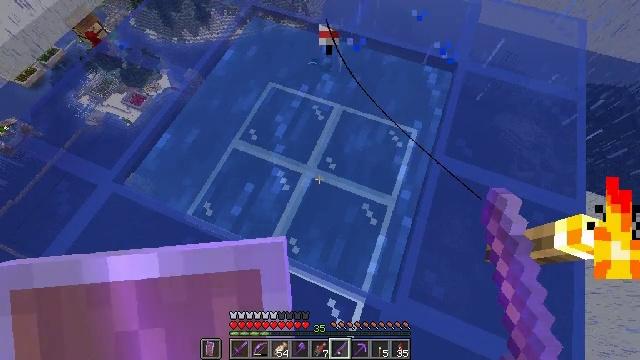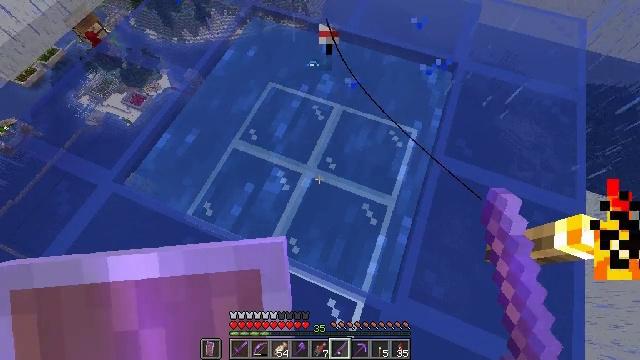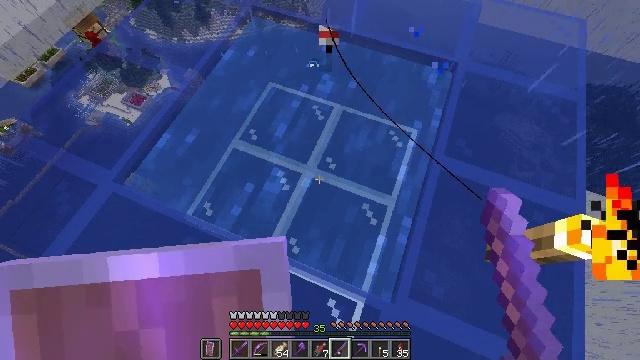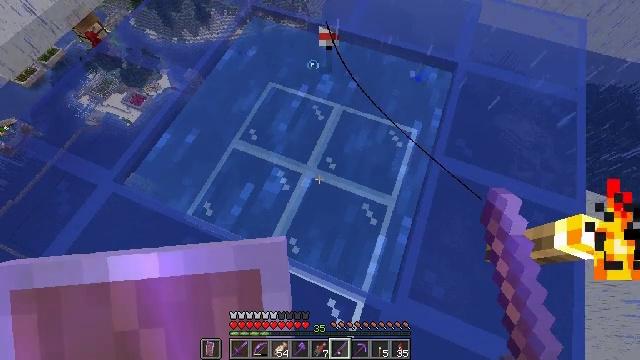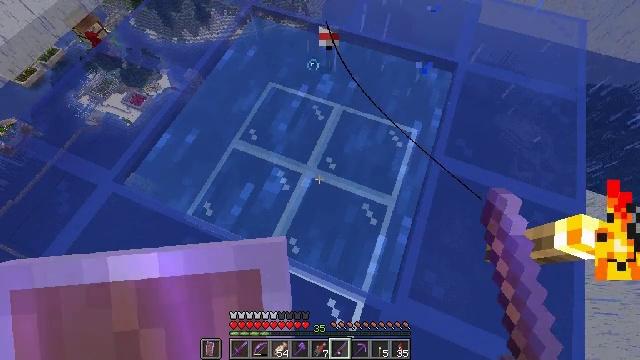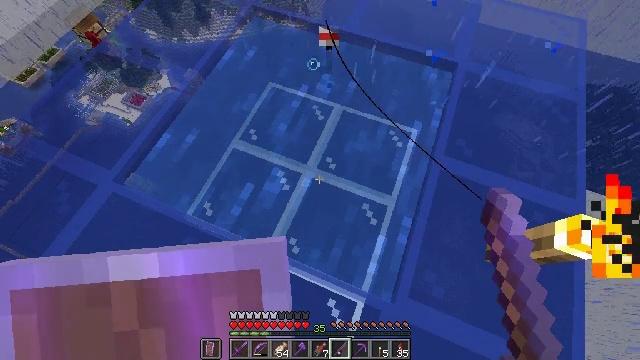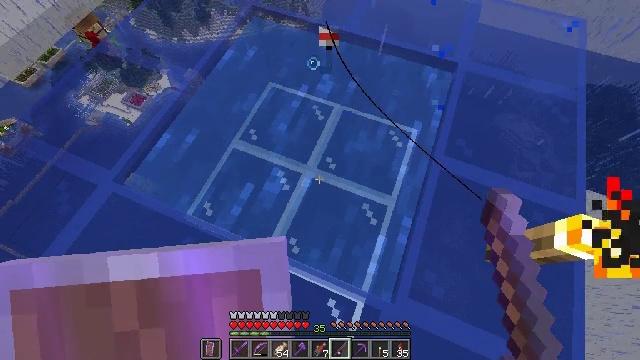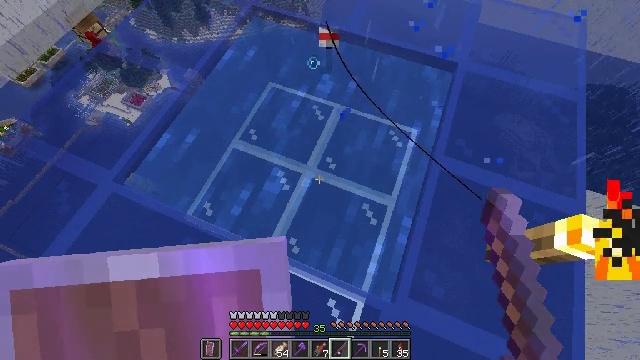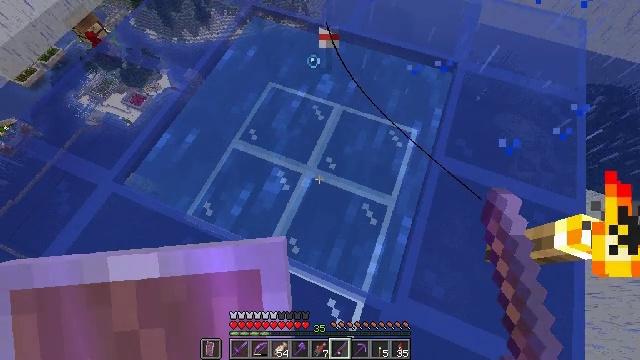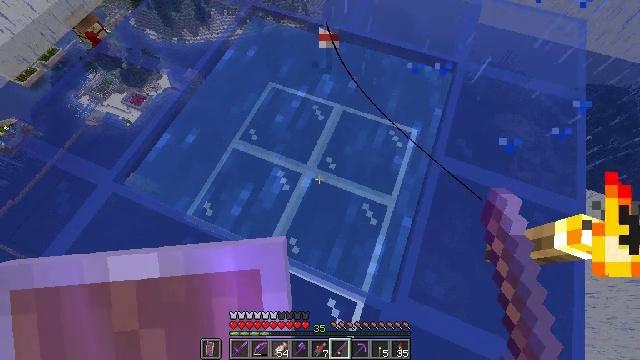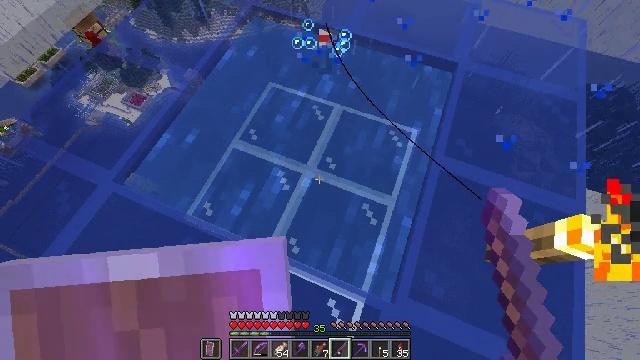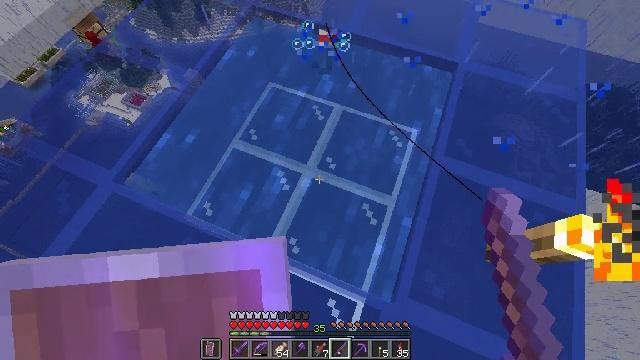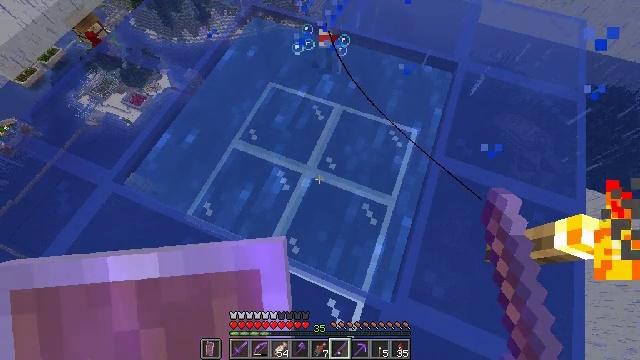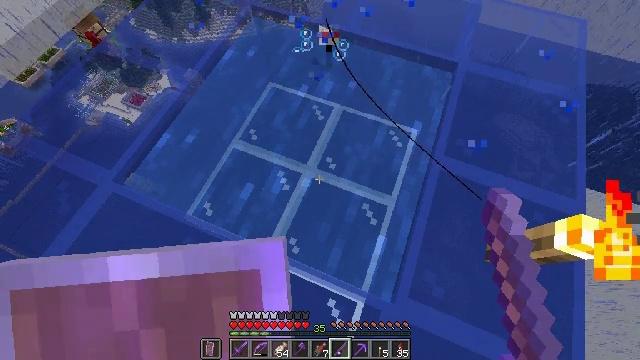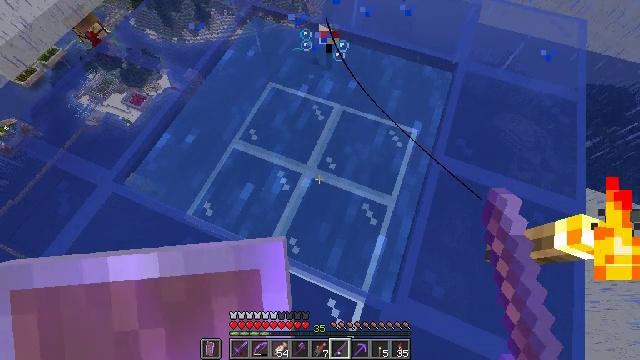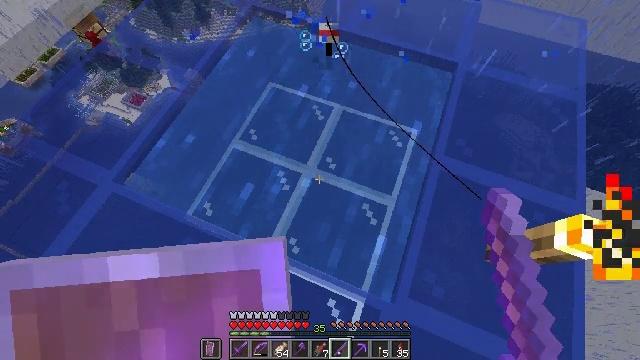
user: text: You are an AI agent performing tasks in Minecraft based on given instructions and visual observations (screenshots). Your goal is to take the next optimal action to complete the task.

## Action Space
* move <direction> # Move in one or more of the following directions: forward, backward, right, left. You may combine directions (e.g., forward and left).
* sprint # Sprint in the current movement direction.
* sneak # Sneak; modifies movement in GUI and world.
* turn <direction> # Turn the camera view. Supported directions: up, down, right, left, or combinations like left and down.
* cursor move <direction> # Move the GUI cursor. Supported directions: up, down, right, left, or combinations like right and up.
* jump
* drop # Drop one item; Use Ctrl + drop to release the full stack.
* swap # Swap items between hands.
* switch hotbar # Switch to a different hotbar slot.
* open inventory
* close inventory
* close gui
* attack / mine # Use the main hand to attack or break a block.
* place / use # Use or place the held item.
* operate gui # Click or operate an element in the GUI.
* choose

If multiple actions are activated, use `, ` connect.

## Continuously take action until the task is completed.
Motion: motion action
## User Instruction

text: Drop a bowl.
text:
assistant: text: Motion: no_op
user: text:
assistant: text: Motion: no_op
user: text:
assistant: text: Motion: no_op
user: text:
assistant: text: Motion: no_op
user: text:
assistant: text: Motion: no_op
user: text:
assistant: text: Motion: no_op
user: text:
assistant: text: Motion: no_op
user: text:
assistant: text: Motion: no_op
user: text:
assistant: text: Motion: no_op
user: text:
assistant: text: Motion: no_op
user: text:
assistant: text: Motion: no_op
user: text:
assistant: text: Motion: no_op
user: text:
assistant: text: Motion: no_op
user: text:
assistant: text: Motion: no_op
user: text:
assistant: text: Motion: no_op
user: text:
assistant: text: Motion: no_op
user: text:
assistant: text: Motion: no_op
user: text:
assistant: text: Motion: no_op
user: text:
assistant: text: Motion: no_op
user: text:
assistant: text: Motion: no_op
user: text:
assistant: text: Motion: no_op
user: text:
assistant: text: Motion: no_op
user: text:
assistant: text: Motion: no_op
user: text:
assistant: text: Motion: no_op
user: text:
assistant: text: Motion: no_op
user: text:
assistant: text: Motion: no_op
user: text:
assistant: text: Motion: no_op
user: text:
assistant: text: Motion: no_op
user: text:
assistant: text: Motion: no_op
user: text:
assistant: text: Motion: no_op